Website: crate-barrel
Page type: review-order
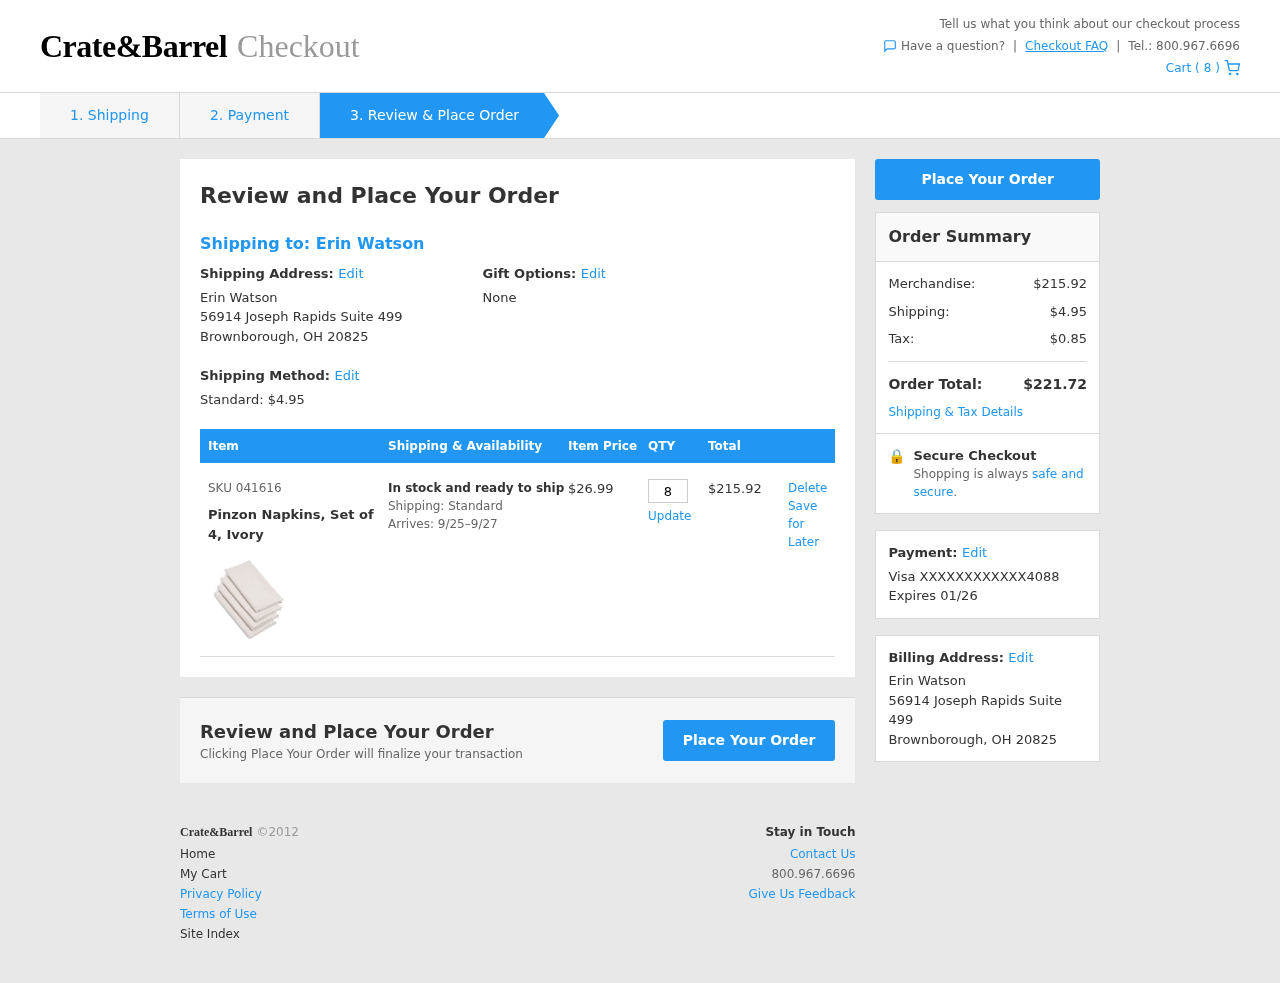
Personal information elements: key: PII_CARD_LAST4
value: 4088
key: PII_CARD_TYPE
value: Visa
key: PII_FULLNAME
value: Erin Watson
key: PII_FULLNAME2
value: Erin Watson
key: PII_STREET2
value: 56914 Joseph Rapids Suite 499
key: PII_CITY2
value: Brownborough
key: PII_STATE_ABBR2
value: OH
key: PII_POSTCODE2
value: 20825
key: PII_CARD_EXPIRY
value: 01/26
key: PII_FULLNAME3
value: Erin Watson
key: PII_STREET
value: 56914 Joseph Rapids Suite 499
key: PII_CITY3
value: Brownborough
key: PII_STATE_ABBR3
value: OH
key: PII_POSTCODE
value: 20825
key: PII_POSTCODE_FULL
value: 20825
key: PII_POSTCODE_NUMERIC
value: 20825
Product elements: key: PRODUCT1_NAME
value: Pinzon Napkins, Set of 4, Ivory
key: PRODUCT1_PRICE
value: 26.99
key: PRODUCT1_QUANTITY
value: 8
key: PRODUCT1_SKU
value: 041616
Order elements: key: ORDER_NUM_ITEMS
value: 8
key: ORDER_SHIPPING_COST
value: $4.95
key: ORDER_DELIVERY_DATE
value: Arrives: 9/25–9/27
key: ORDER_SUBTOTAL
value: $215.92
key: ORDER_SUBTOTAL2
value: $215.92
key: ORDER_SHIPPING_COST2
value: $4.95
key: ORDER_TAX
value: $0.85
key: ORDER_TOTAL
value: $221.72